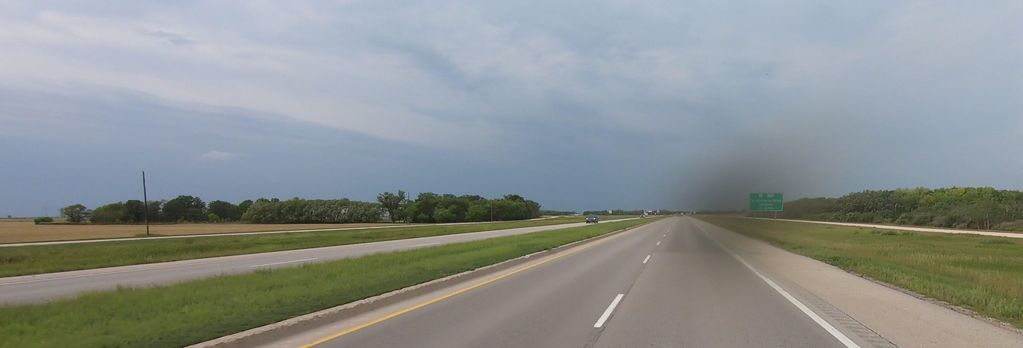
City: winnipeg